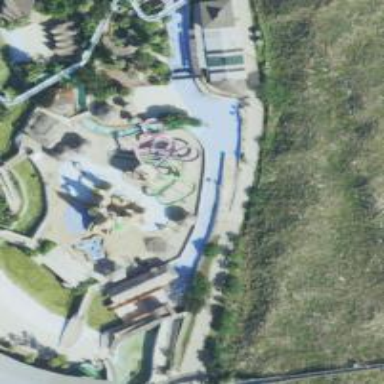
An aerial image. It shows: Water slide attraction.